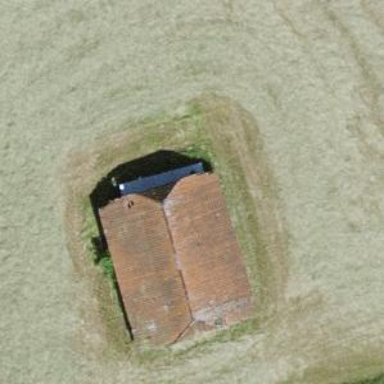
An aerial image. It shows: Rural barn.